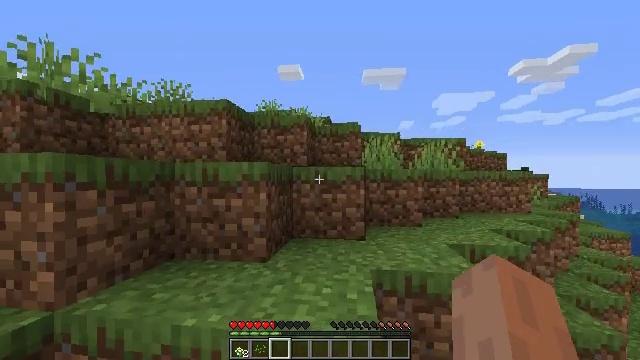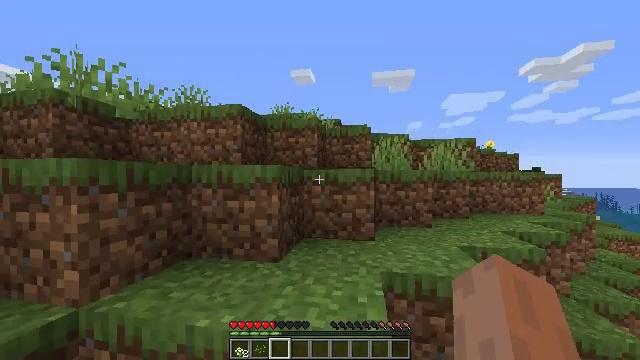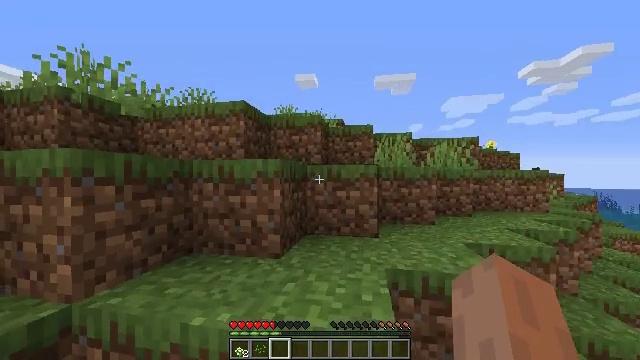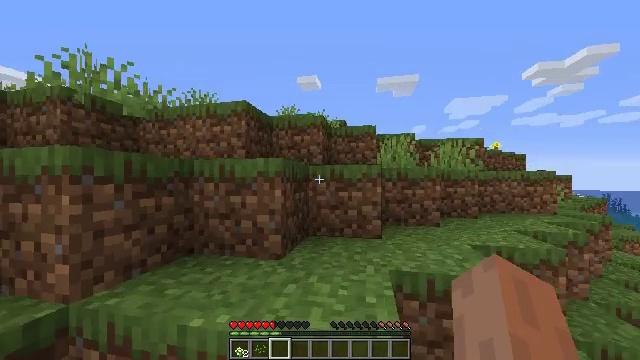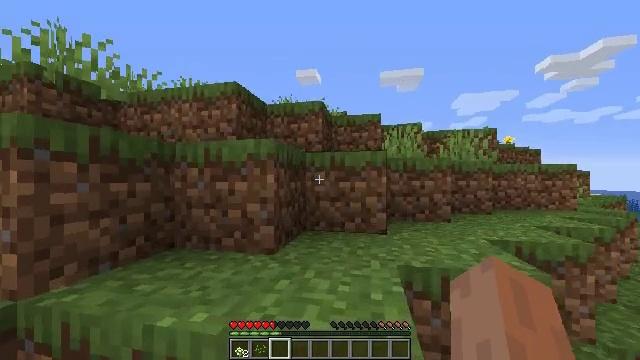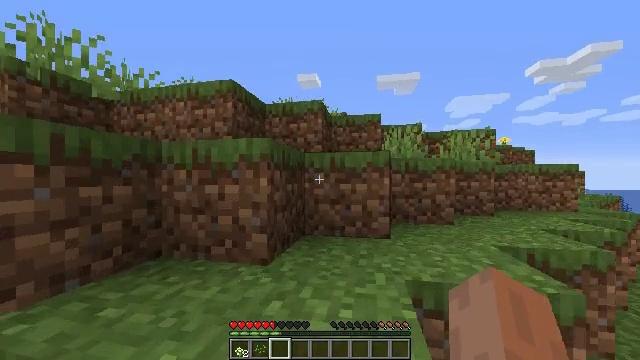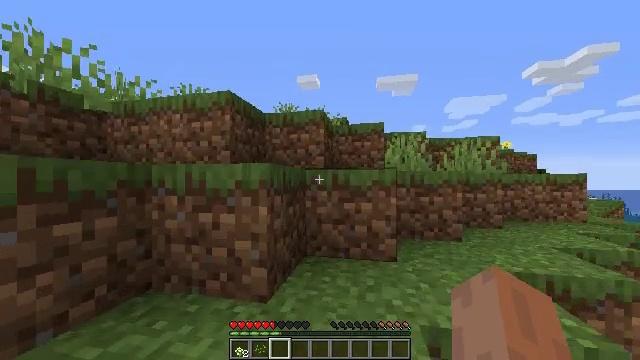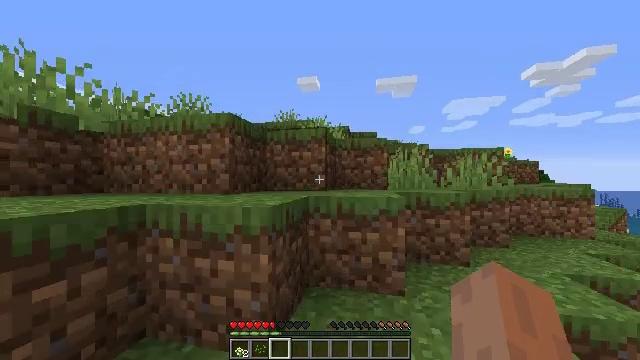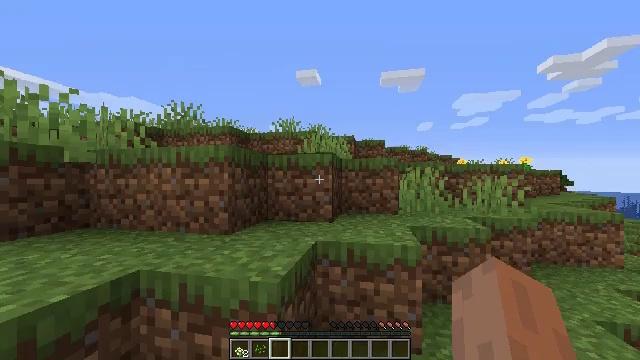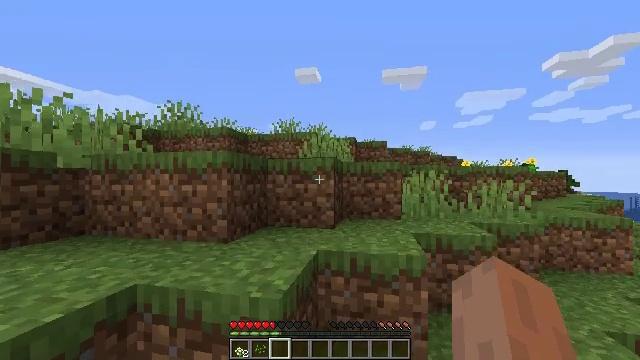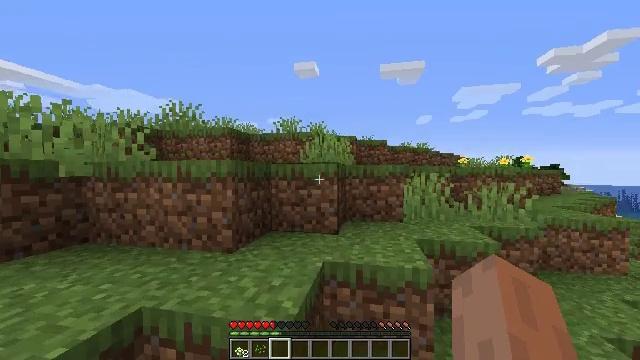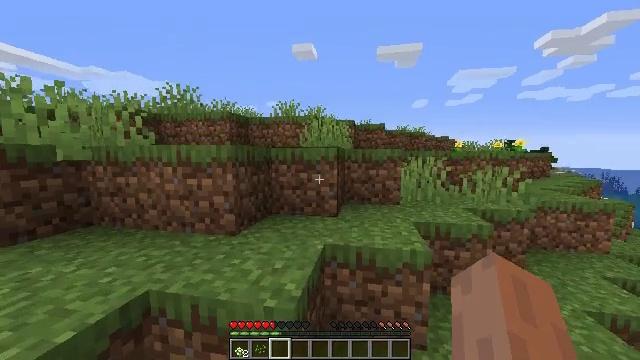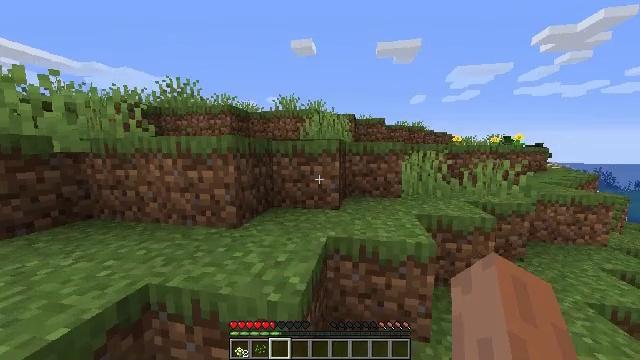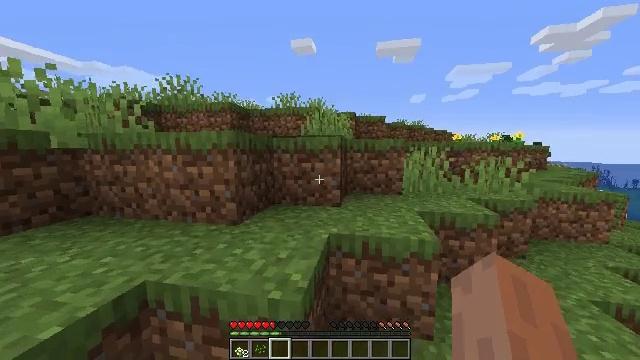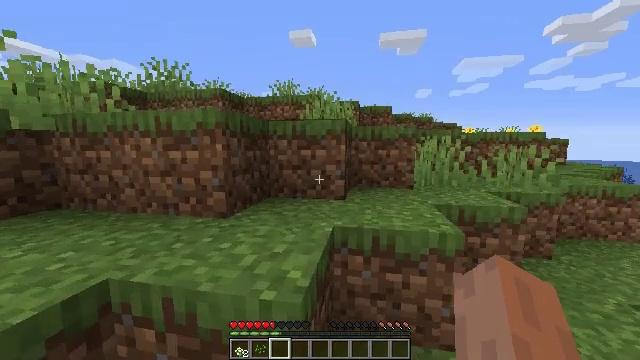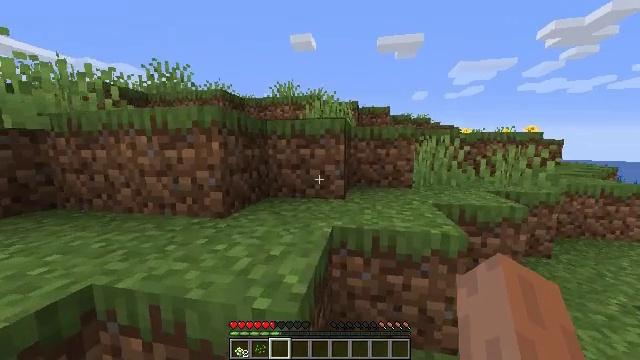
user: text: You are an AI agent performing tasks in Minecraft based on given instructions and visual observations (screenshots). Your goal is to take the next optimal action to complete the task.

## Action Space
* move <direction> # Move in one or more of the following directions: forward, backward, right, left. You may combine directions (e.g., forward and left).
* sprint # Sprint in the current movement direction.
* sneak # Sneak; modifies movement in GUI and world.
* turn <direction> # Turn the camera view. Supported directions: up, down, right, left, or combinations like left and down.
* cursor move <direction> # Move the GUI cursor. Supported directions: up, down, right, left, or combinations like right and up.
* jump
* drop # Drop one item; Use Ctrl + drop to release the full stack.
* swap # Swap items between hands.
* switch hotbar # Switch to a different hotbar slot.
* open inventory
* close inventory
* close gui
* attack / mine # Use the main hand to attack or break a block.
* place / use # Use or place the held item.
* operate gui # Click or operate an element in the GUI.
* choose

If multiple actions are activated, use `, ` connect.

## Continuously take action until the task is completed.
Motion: motion action
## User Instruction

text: Mine seagrass underwater.
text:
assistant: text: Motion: move forward, sprint, turn left, jump
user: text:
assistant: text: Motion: move forward, sprint, jump
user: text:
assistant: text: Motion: move forward, sprint, jump
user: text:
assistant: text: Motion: move forward, sprint, jump
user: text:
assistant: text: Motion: move forward, sprint, jump
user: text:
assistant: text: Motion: move forward, sprint, jump
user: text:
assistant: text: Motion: move forward, sprint, jump
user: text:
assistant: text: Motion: move forward, sprint, jump
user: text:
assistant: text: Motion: move forward, sprint, jump
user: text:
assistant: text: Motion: move forward, sprint, turn down, jump
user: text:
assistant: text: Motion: move forward, sprint, turn down, jump
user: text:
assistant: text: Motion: move forward, sprint, turn down, jump
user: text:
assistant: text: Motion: move forward and move right, sprint, jump
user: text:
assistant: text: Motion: move forward and move right, sprint, jump
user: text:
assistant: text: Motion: move forward and move right, sprint, jump
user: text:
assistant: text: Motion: move forward and move right, sprint, jump
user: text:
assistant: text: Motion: move forward and move right, sprint, turn down, jump
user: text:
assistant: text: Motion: move forward, sprint, jump
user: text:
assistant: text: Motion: move forward, sprint, turn down, jump
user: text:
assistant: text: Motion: move forward, sprint, jump
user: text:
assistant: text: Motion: move forward, sprint, jump
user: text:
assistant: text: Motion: move forward, sprint, jump
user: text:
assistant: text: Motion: move forward, sprint, turn down, jump
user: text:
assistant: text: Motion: move forward, sprint, turn left and down, jump
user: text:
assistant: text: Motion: move forward, sprint, turn left, jump
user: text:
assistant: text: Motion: move forward, sprint, jump
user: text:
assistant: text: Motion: move forward, sprint, jump
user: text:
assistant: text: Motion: move forward, sprint, jump
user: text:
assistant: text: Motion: move forward, sprint, jump
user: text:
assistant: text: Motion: move forward, sprint, jump